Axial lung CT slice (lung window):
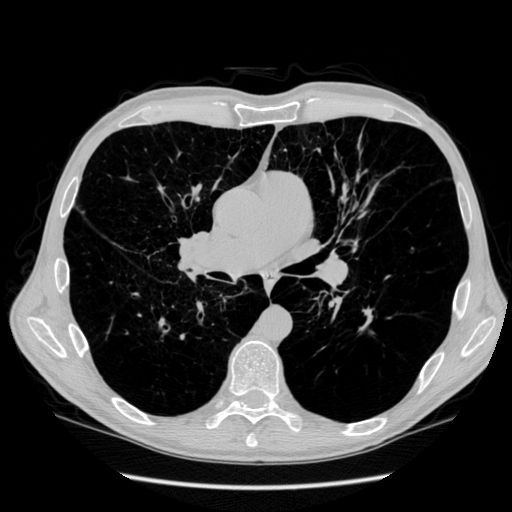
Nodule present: yes
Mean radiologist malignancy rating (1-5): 2.5